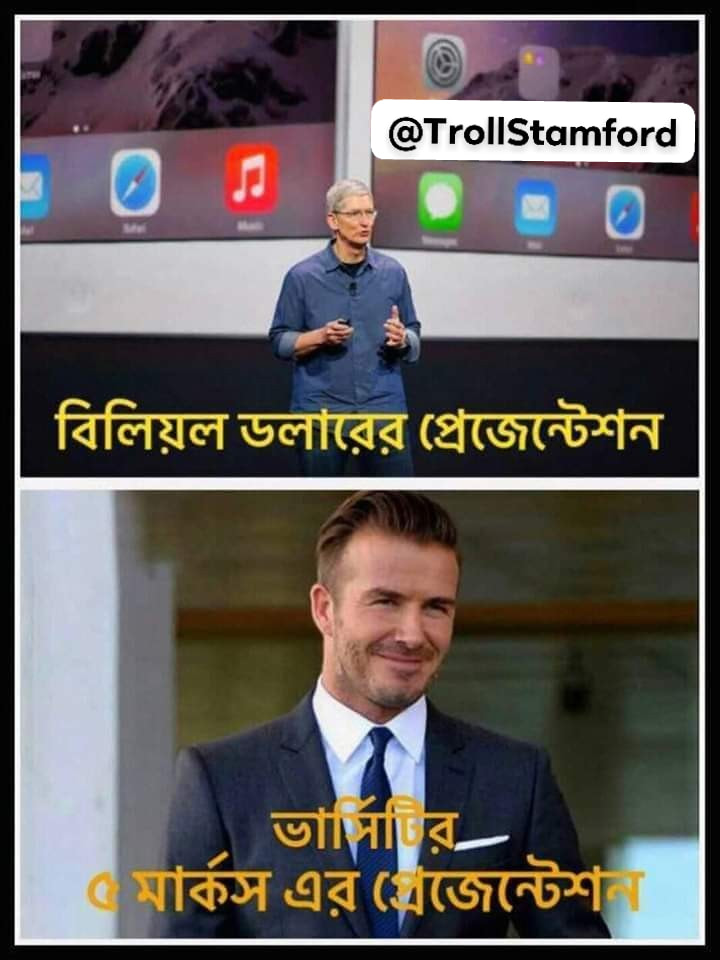
Caption: বিলিয়ন ডলারের প্রেজেন্টশন    ভার্সিটির ৫ মার্কস এর প্রেজেন্টশন
Label: non-hate